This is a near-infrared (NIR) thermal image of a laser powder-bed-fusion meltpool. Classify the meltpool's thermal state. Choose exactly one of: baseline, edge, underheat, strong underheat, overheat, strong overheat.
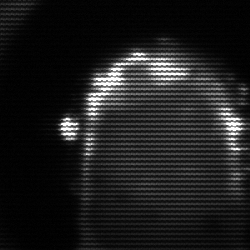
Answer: baseline